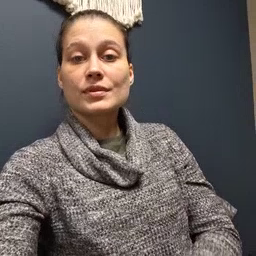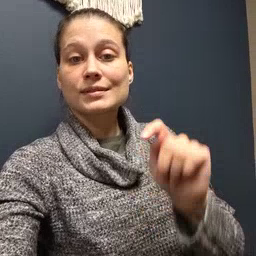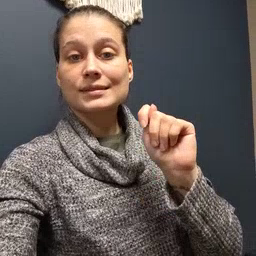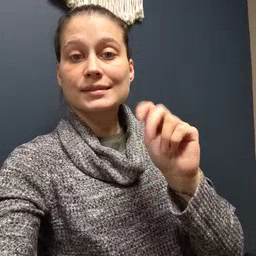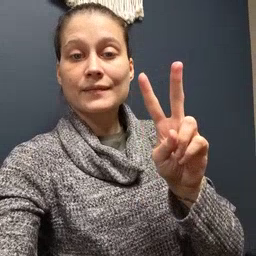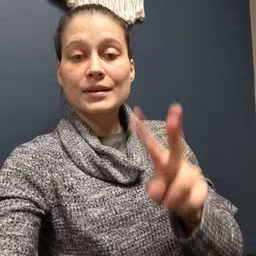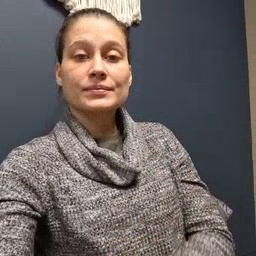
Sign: TV